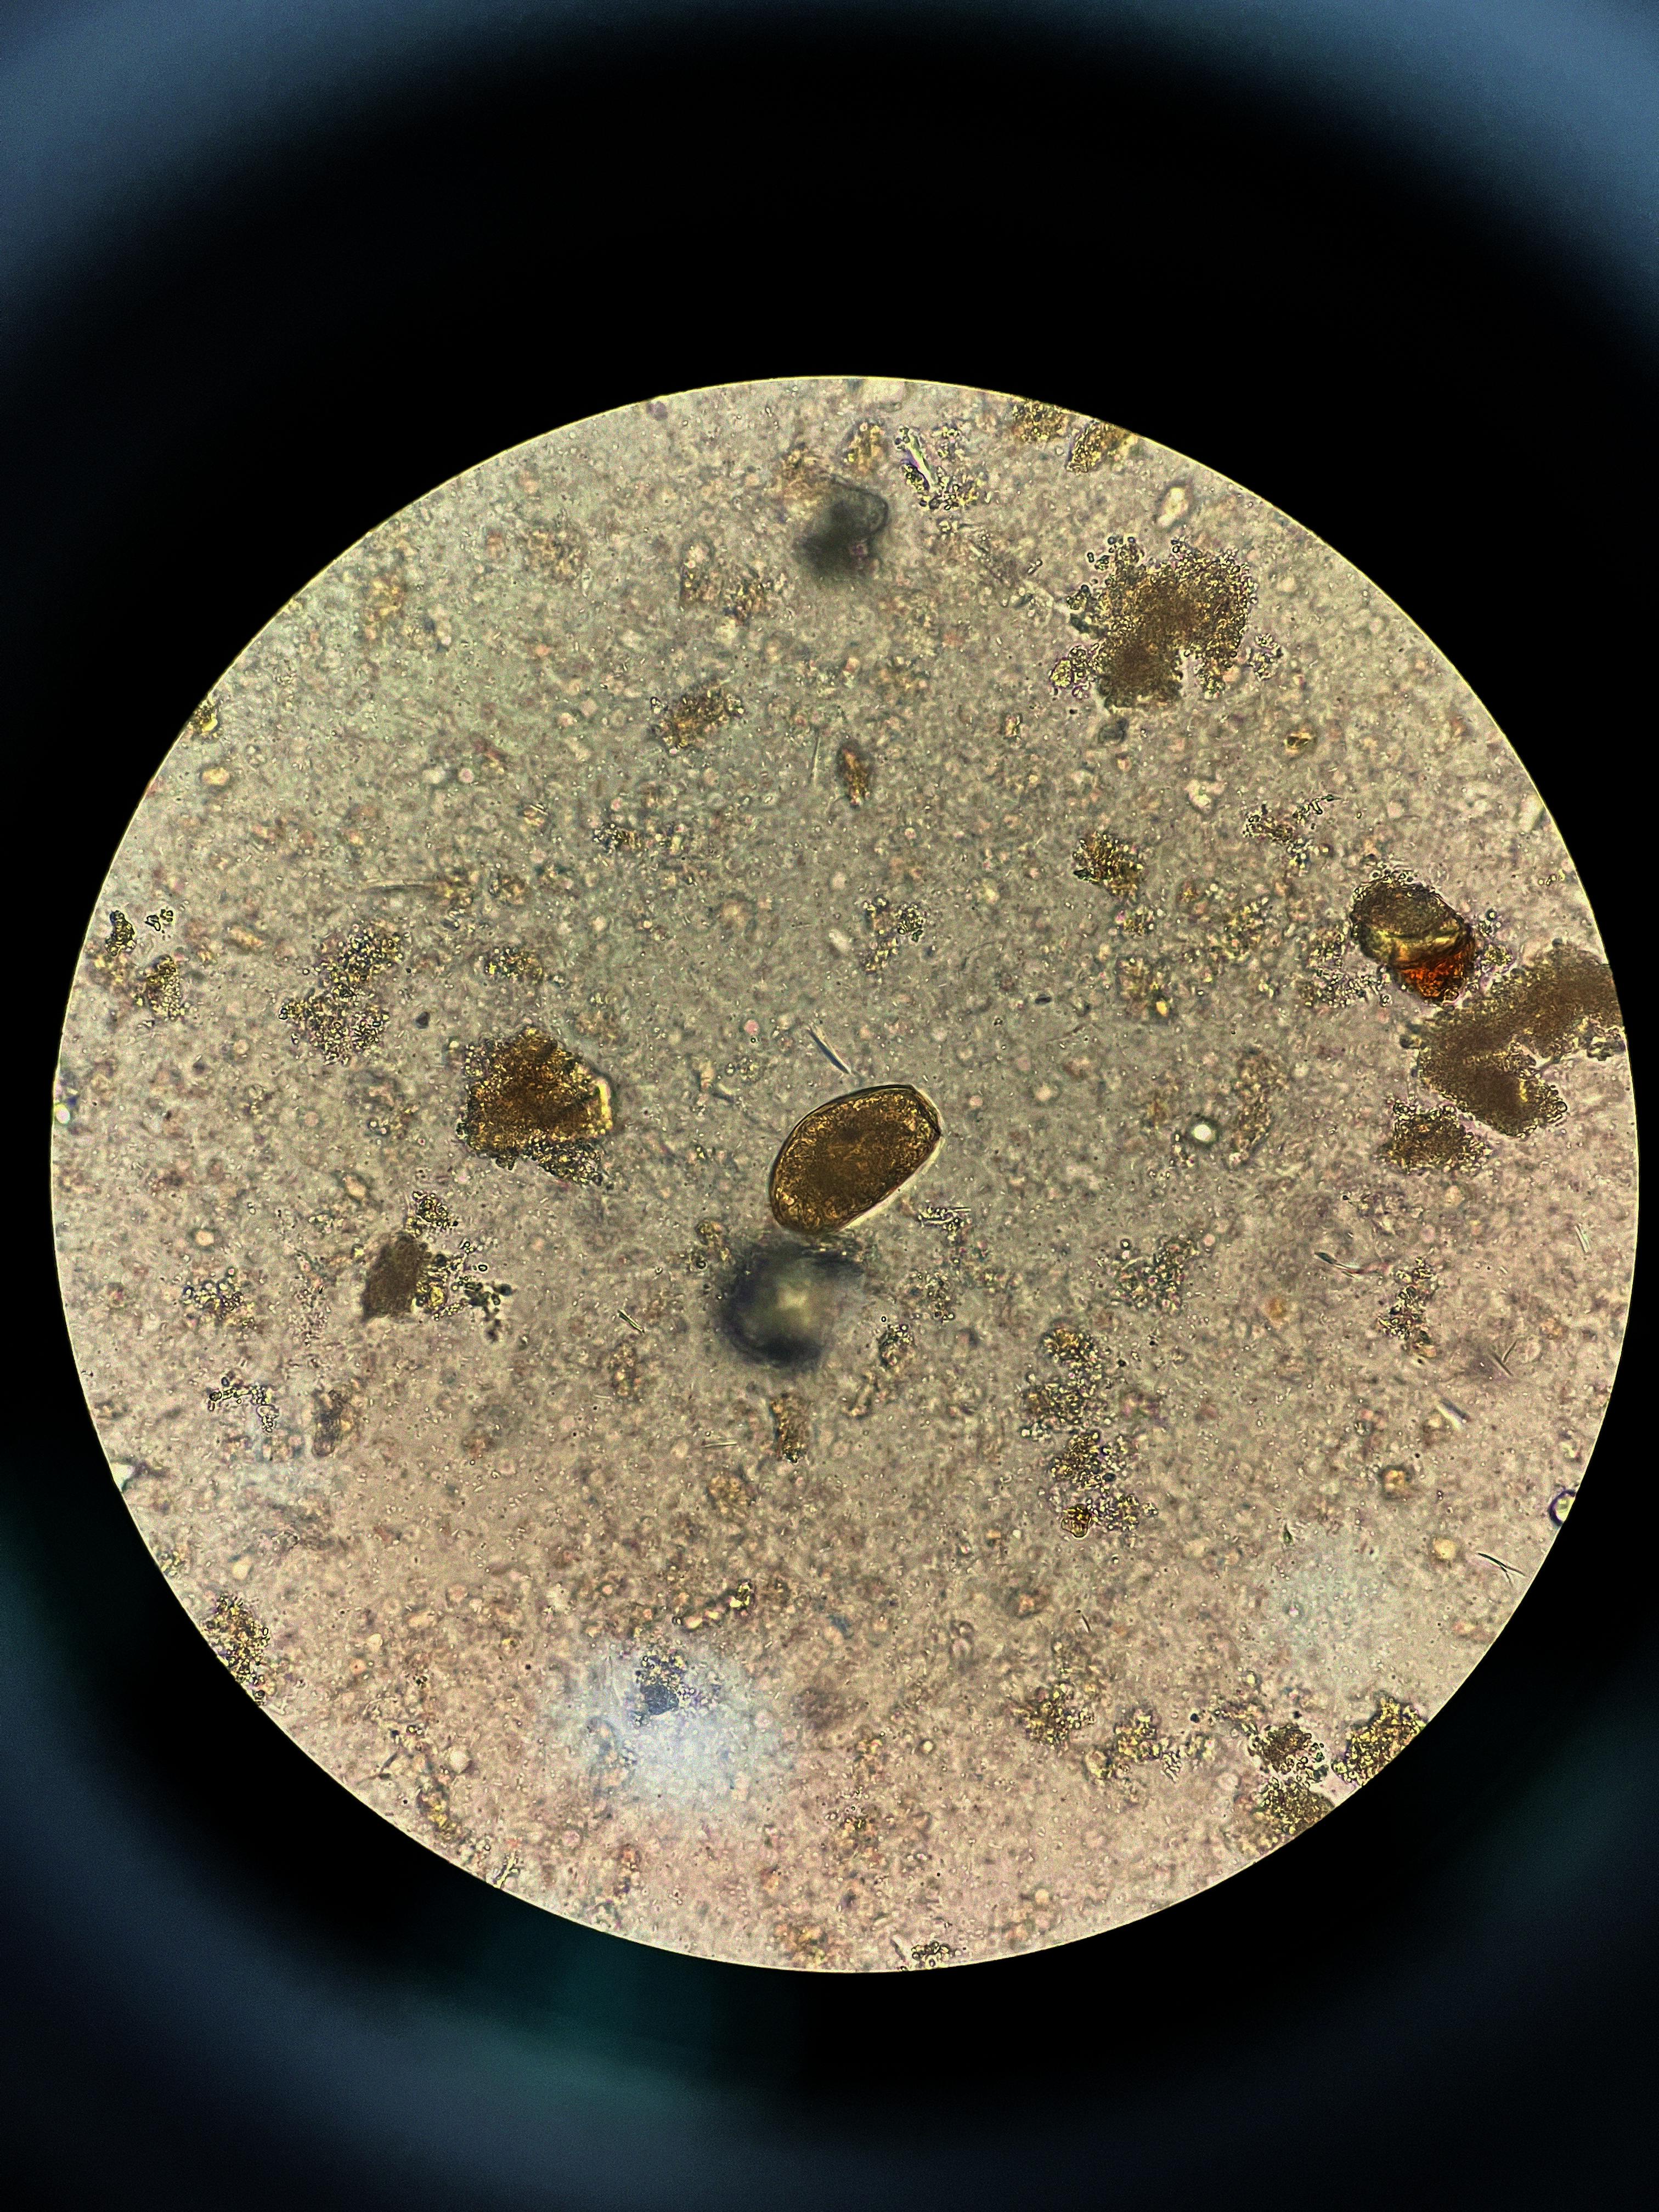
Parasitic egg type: Paragonimus spp